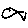
Label: fish